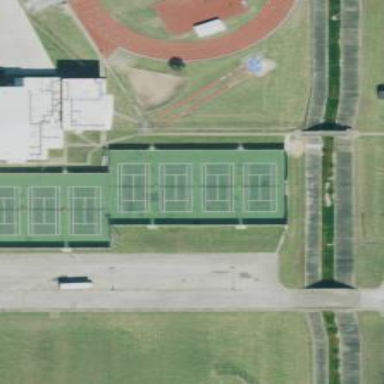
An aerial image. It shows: Tennis court in leisure pitch.